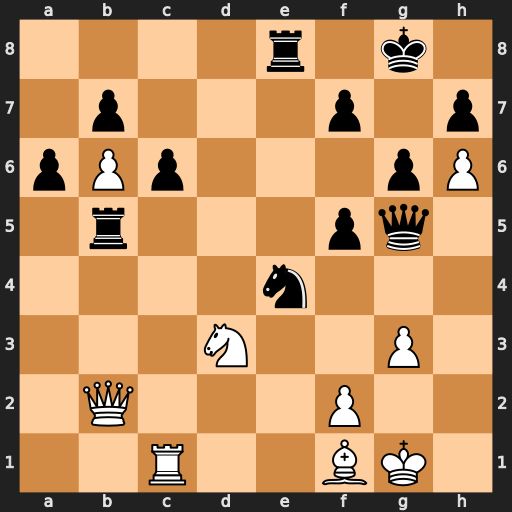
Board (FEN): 4r1k1/1p3p1p/pPp3pP/1r3pq1/4n3/3N2P1/1Q3P2/2R2BK1
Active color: w
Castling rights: -
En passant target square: -
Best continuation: Qg7#